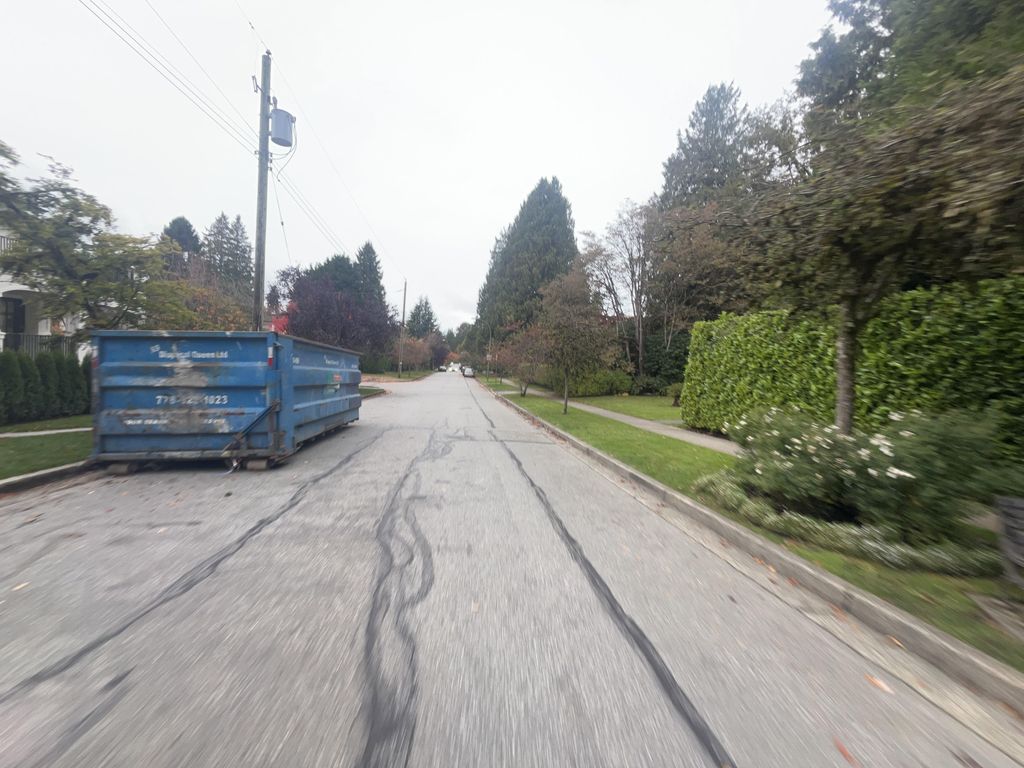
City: vancouver